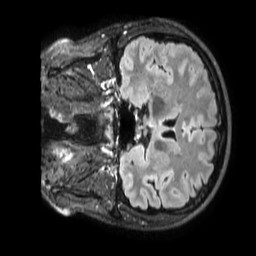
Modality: FLAIR
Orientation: coronal
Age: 62
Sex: male
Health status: ill
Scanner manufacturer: philips
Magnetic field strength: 3 T
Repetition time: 4.8 s
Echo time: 0.34 s